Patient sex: F
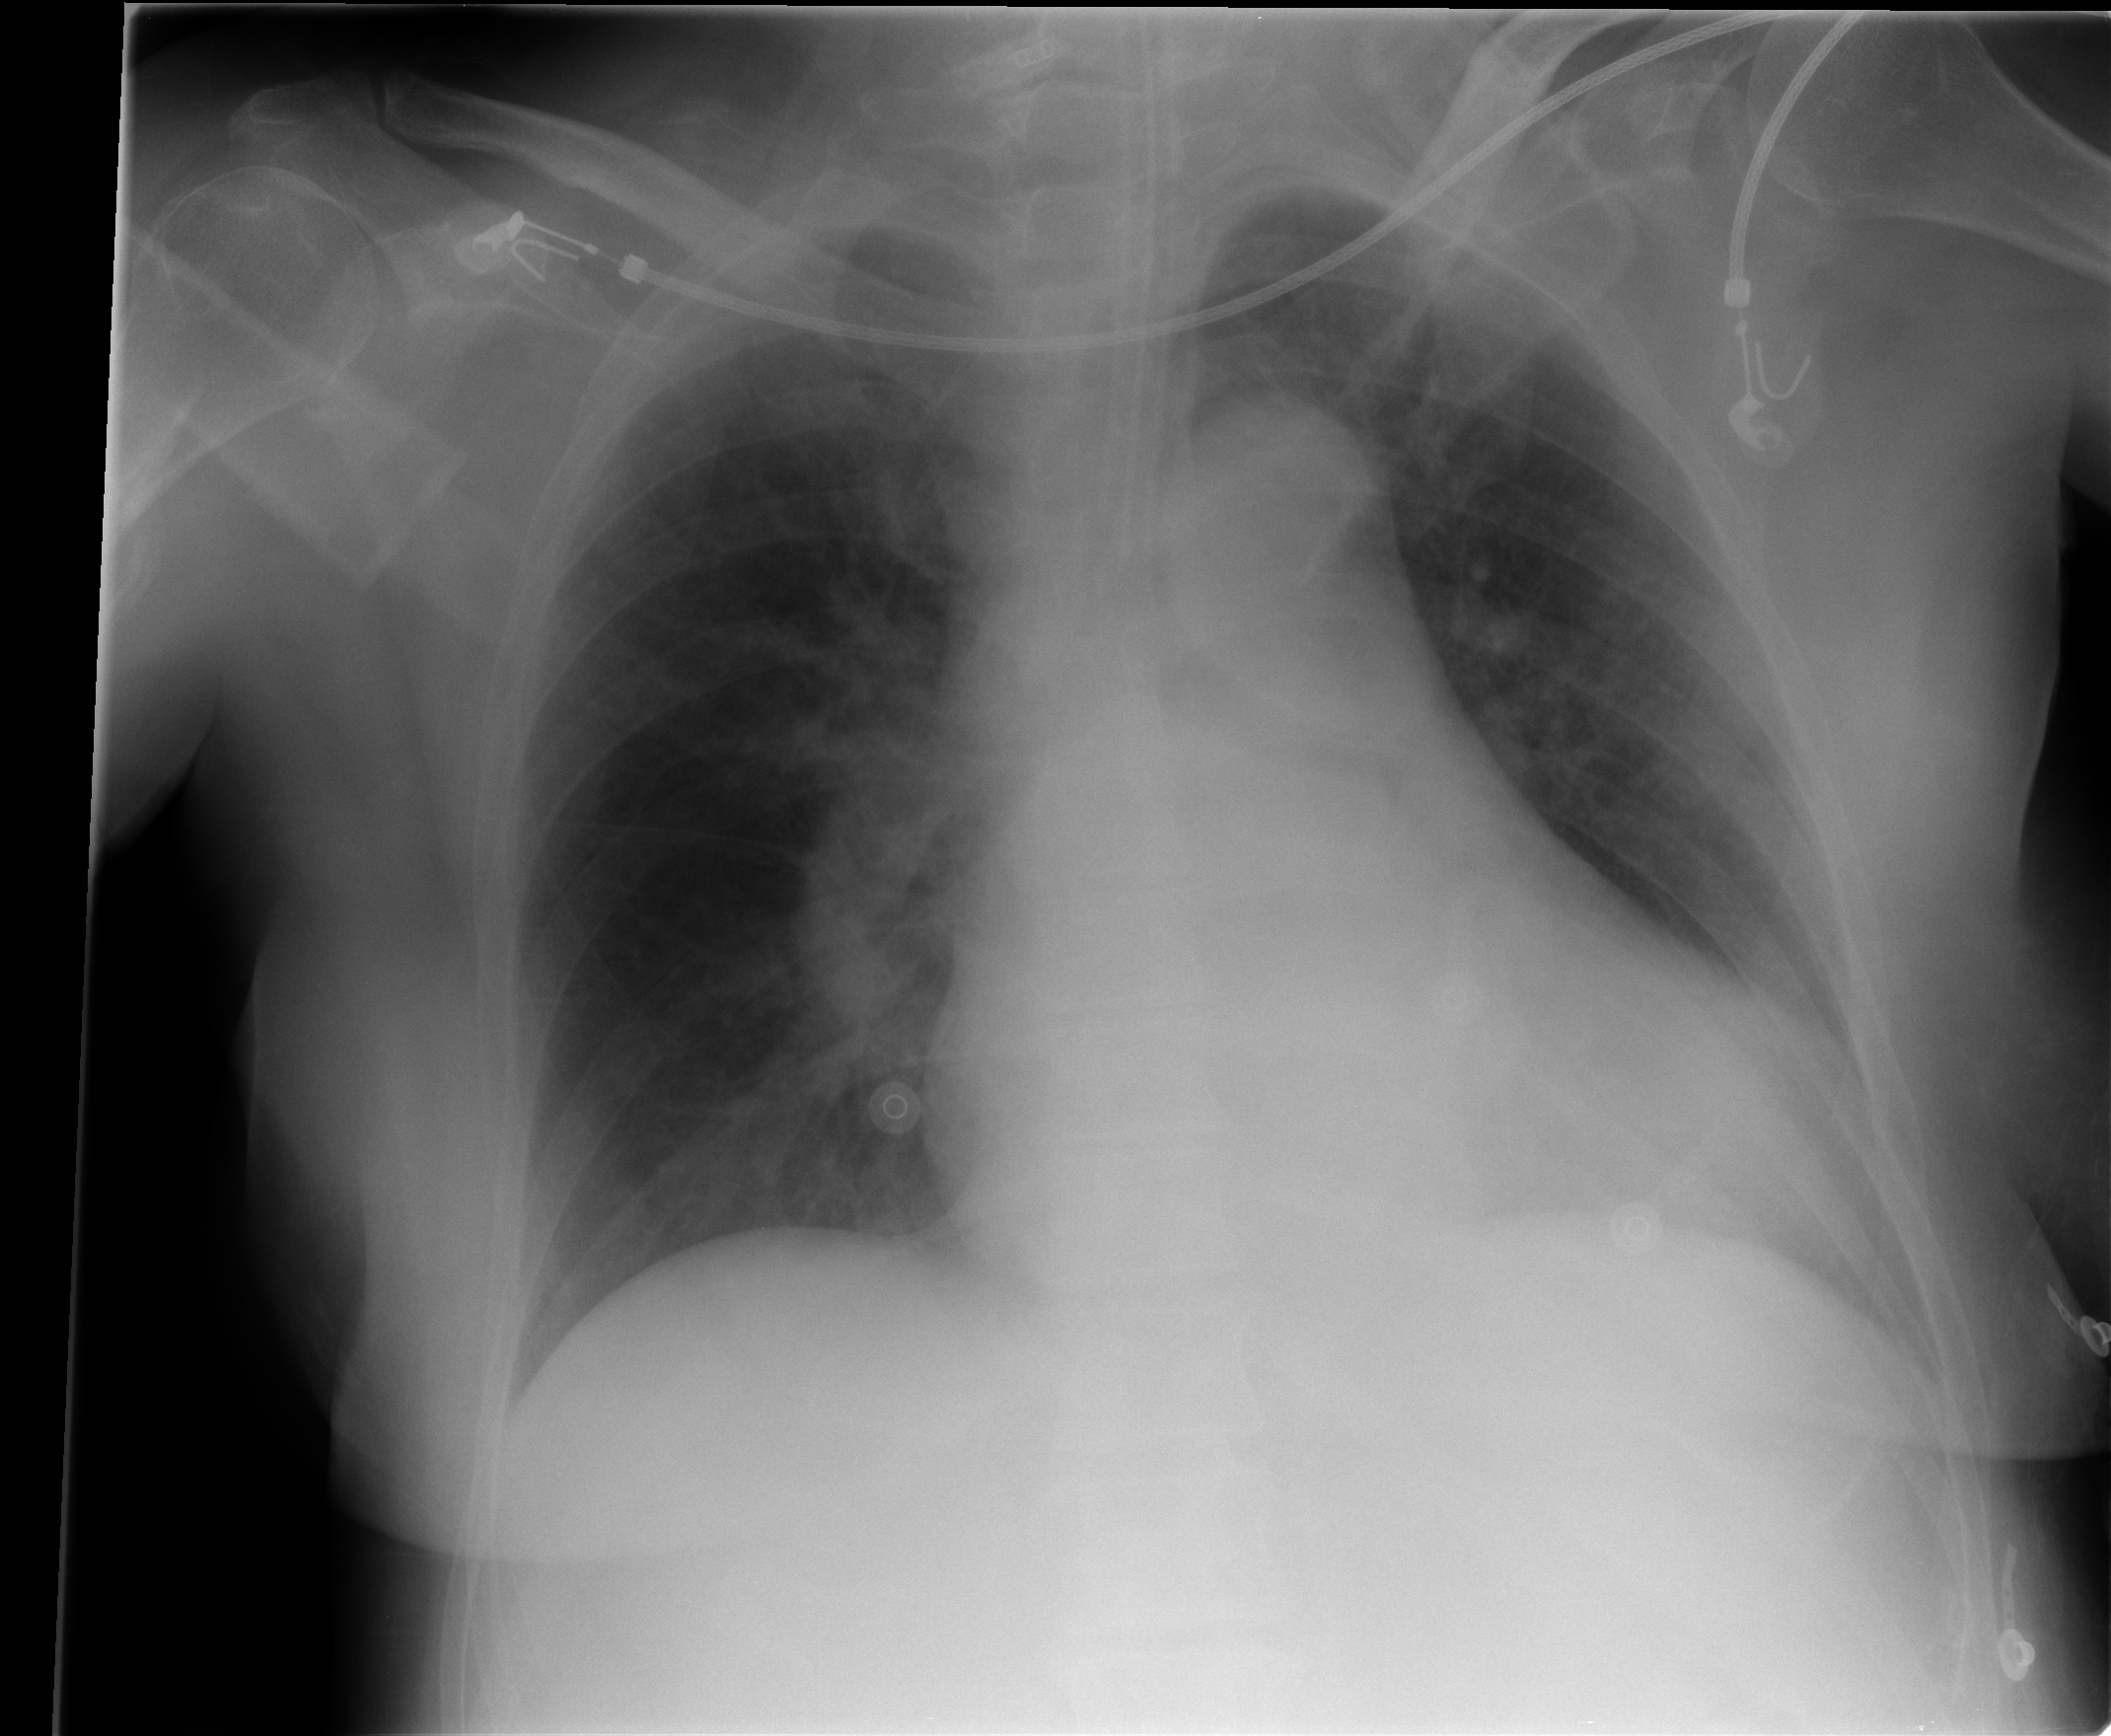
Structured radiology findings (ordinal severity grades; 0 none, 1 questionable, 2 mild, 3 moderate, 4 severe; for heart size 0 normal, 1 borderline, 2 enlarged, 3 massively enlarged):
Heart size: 2
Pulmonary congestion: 2
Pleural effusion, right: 0
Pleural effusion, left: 0
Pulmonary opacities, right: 0
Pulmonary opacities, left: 0
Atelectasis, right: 0
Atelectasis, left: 0